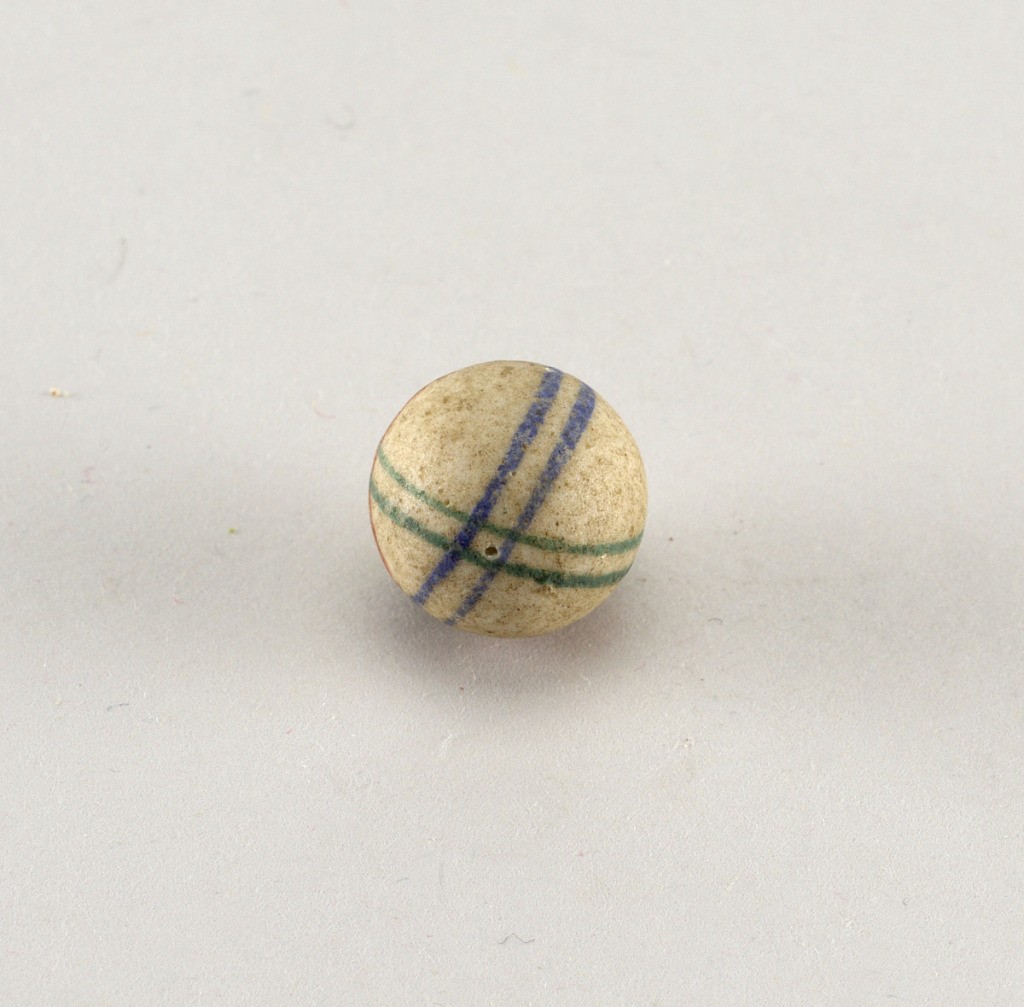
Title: Ornament, Christmas tree
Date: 1850–99
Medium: Sugar
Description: Yellow and red pear.